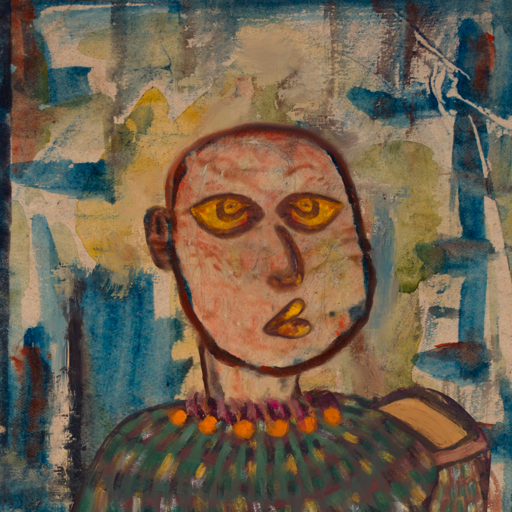
Background: Orphan, Head And Neck Side: Orphan, Face Side: Comrade, Bust: After_Raid, Hair Side: Blank, Head Accessory: Blank, Second Necklace: Blank, Necklace: Doll, Baby: Blank